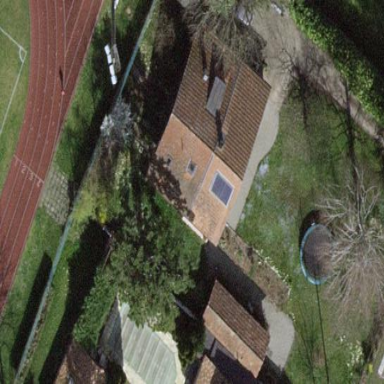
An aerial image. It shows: Garden surrounded by fence.